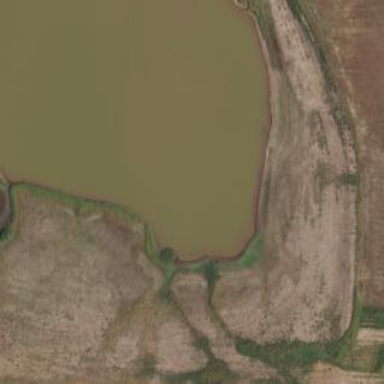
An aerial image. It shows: Pond surrounded by natural water.